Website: apple
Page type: cart
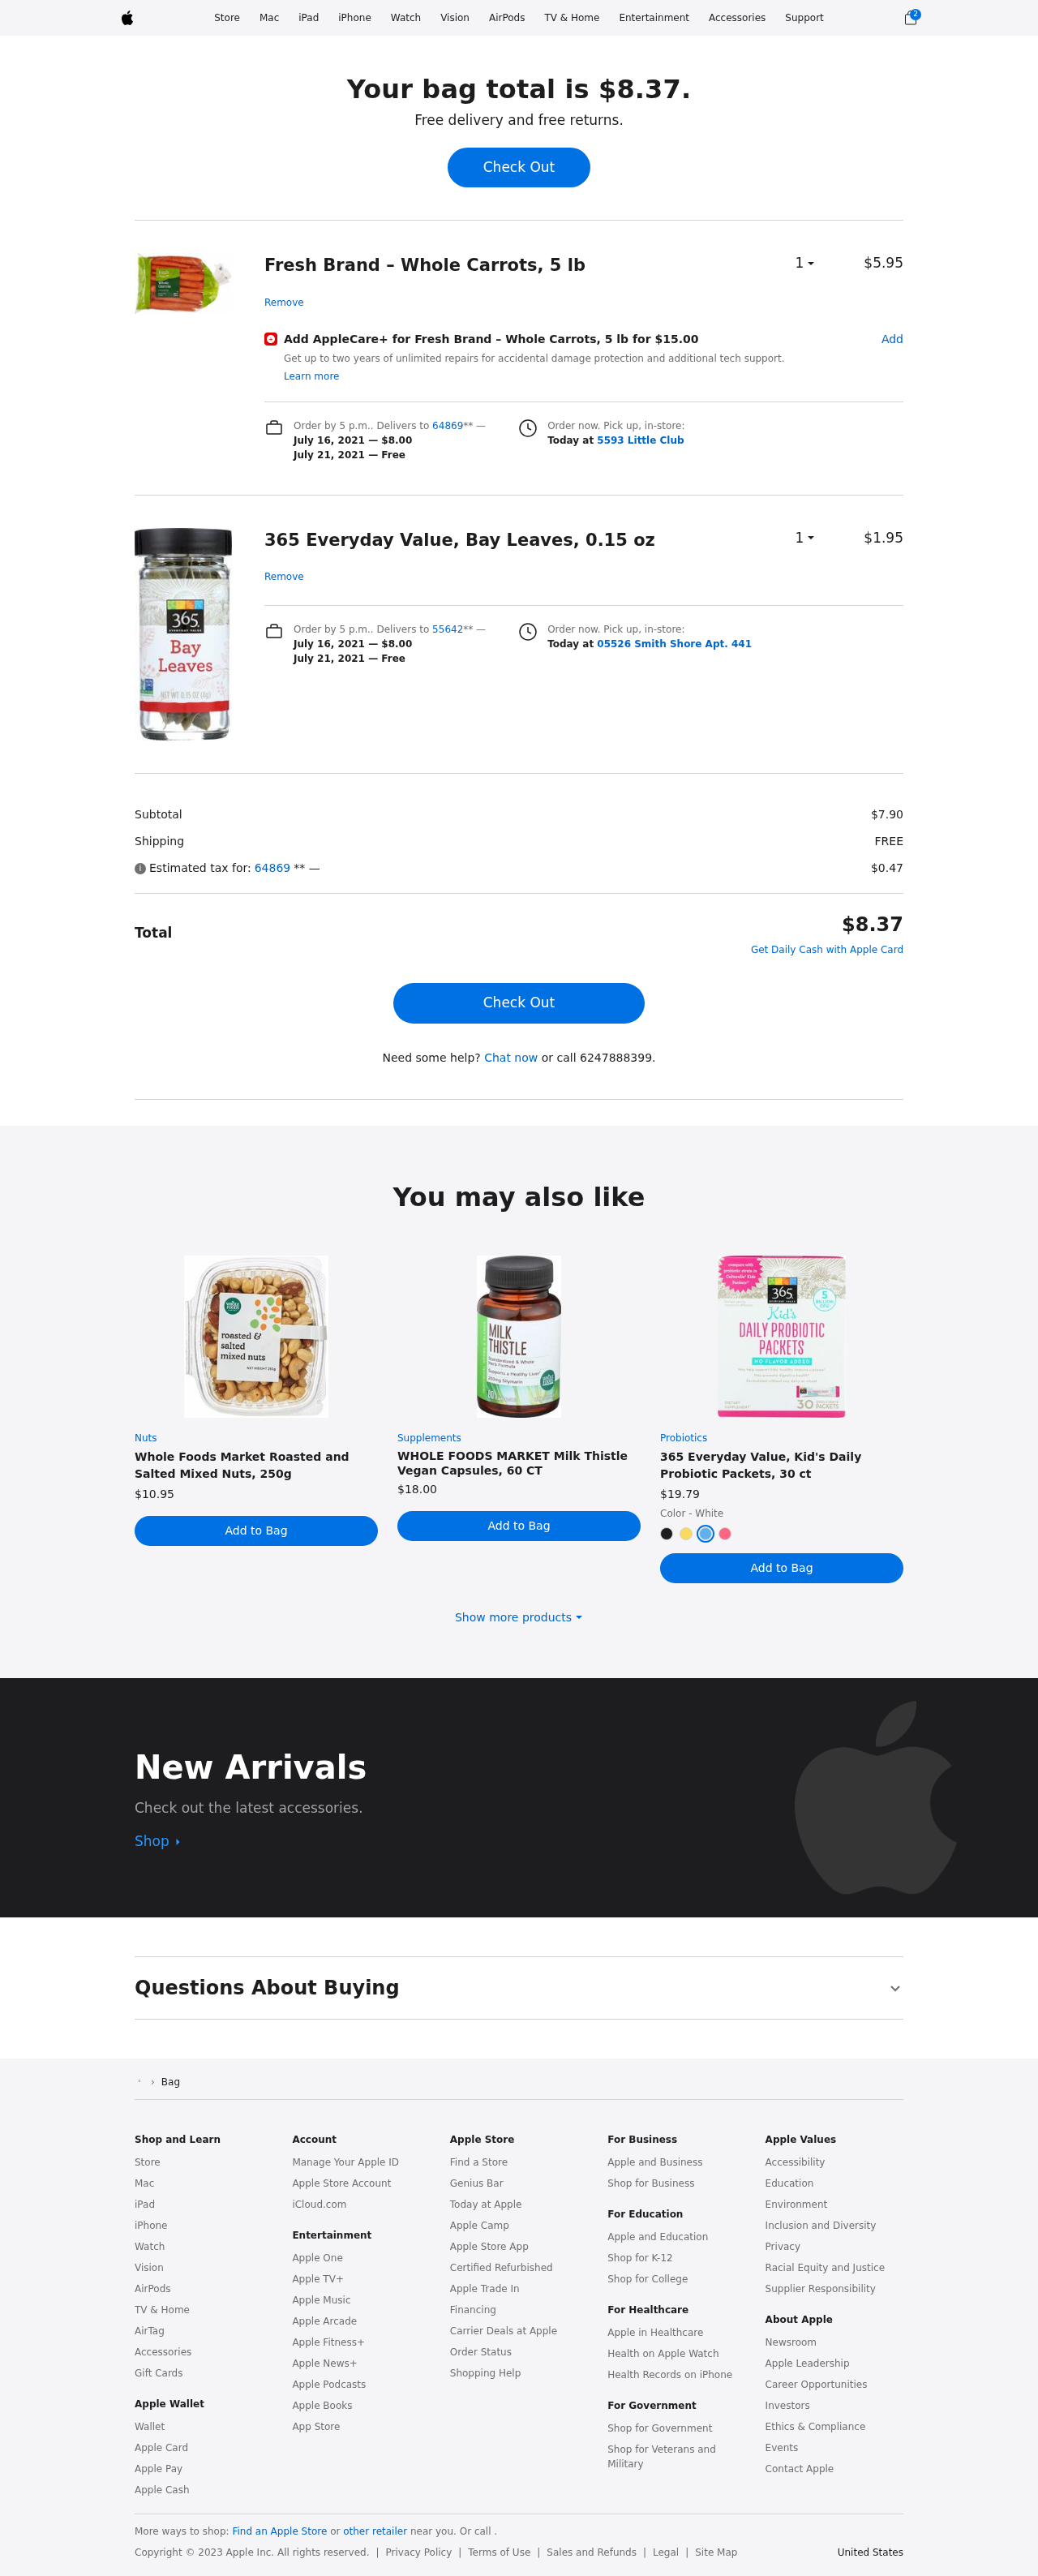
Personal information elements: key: PII_LOCATION1_STREET
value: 5593 Little Club
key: PII_LOCATION2_STREET
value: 05526 Smith Shore Apt. 441
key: PII_PHONE
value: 6247888399
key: PII_POSTCODE
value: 64869
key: PII_POSTCODE2
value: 55642
Product elements: key: PRODUCT1_NAME
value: Fresh Brand – Whole Carrots, 5 lb
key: PRODUCT1_PRICE
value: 5.95
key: PRODUCT1_QUANTITY
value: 1
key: PRODUCT2_NAME
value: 365 Everyday Value, Bay Leaves, 0.15 oz
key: PRODUCT2_PRICE
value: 1.95
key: PRODUCT2_QUANTITY
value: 1
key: PRODUCT3_ITEM_CATEGORY
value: Nuts
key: PRODUCT3_NAME
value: Whole Foods Market Roasted and Salted Mixed Nuts, 250g
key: PRODUCT3_PRICE
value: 10.95
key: PRODUCT4_ITEM_CATEGORY
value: Supplements
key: PRODUCT4_NAME
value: WHOLE FOODS MARKET Milk Thistle Vegan Capsules, 60 CT
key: PRODUCT4_PRICE
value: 18
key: PRODUCT5_ITEM_CATEGORY
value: Probiotics
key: PRODUCT5_NAME
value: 365 Everyday Value, Kid's Daily Probiotic Packets, 30 ct
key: PRODUCT5_PRICE
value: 19.79
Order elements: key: ORDER_NUM_ITEMS
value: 2
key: ORDER_TOTAL
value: $8.37
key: ORDER_SHIPPING_DATE
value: July 16, 2021
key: ORDER_SHIPPING_COST
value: $8.00
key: ORDER_DELIVERY_DATE
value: July 21, 2021
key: ORDER_SHIPPING_DATE2
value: July 16, 2021
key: ORDER_SHIPPING_COST2
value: $8.00
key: ORDER_DELIVERY_DATE2
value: July 21, 2021
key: ORDER_SUBTOTAL
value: $7.90
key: ORDER_SHIPPING_COST_SUMMARY
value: FREE
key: ORDER_TAX
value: $0.47
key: ORDER_TOTAL2
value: $8.37
Other elements: key: APPLECARE_PRICE
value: $15.00